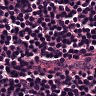
Metastatic tissue present: no